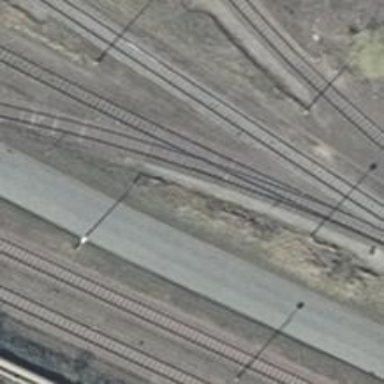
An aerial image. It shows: Railway yard.